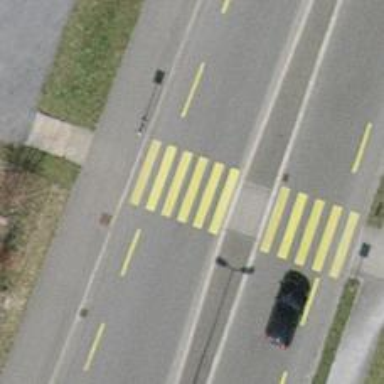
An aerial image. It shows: Marked footway crossing with asphalt surface. There is crossing island present.